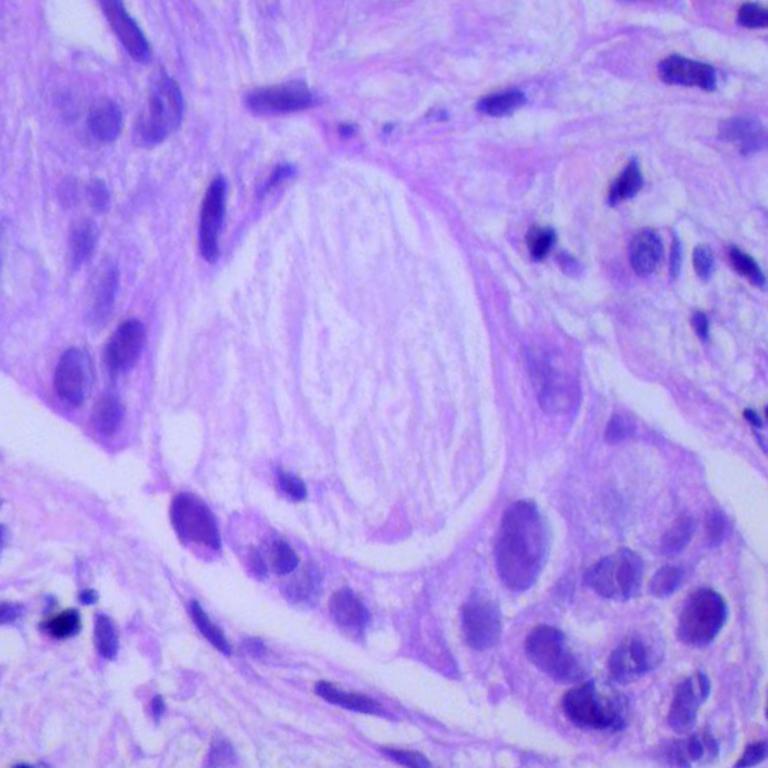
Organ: lung
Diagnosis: adenocarcinomas